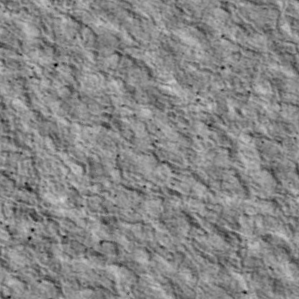
Label: non_frost